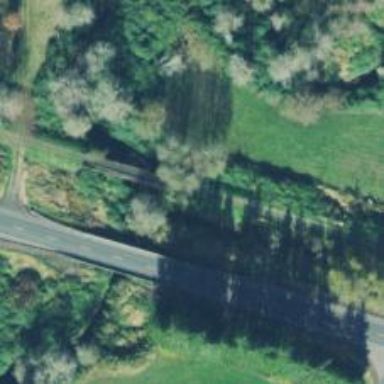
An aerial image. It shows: Abandoned railway converted into cycleway. The note mentions that the railway now serves as rail-trail.